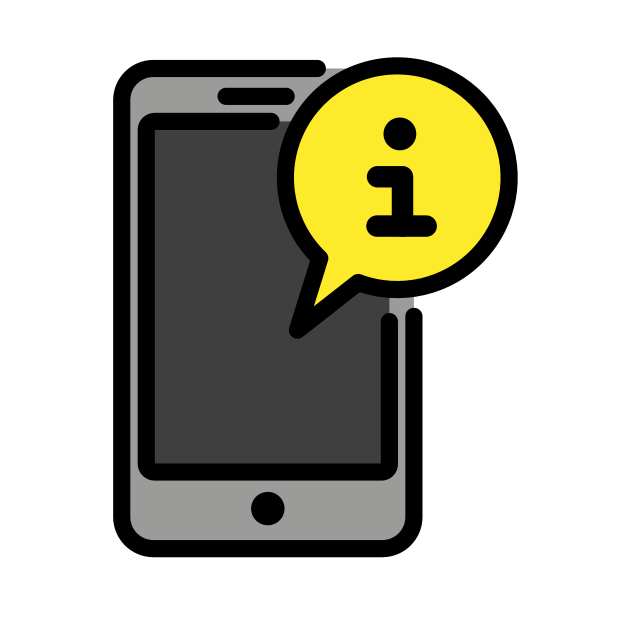
mobile info